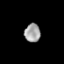
Tissue: prostate
Cell type: T cells
Senescence score: 0.3249
Nuclear area (px): 289
Mean DAPI intensity: 159.436